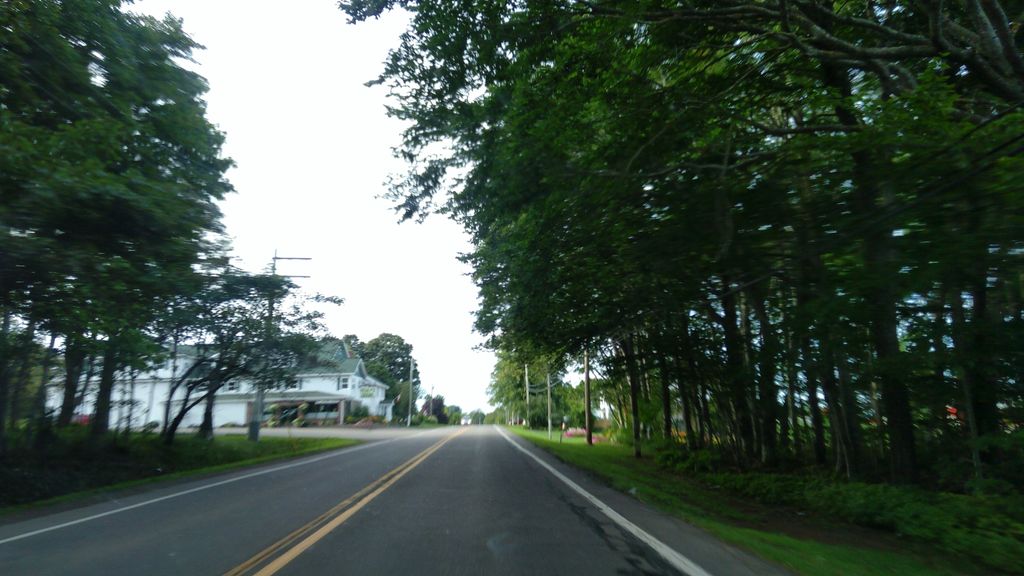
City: charlottetown